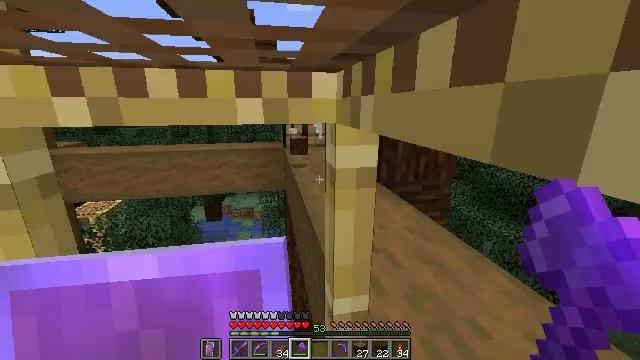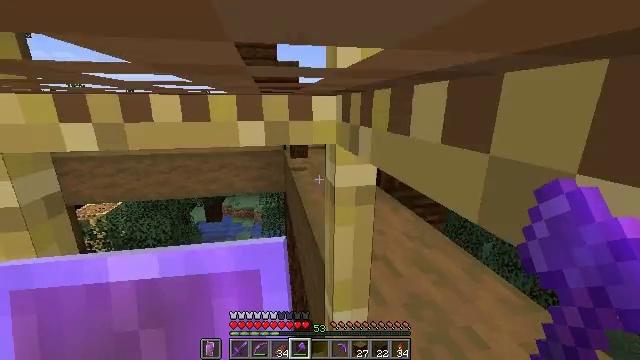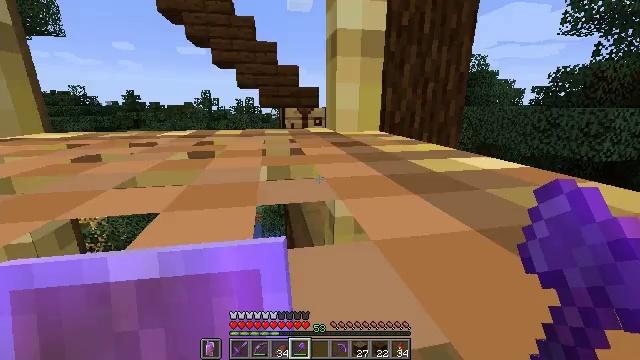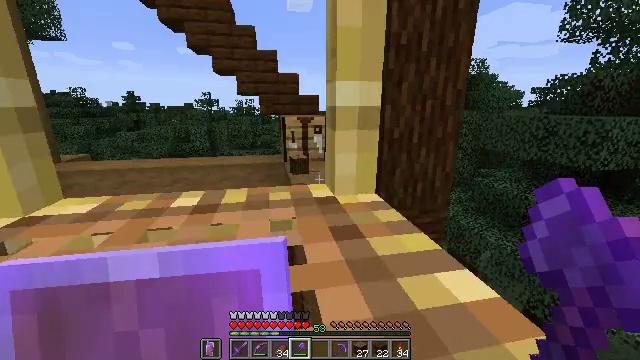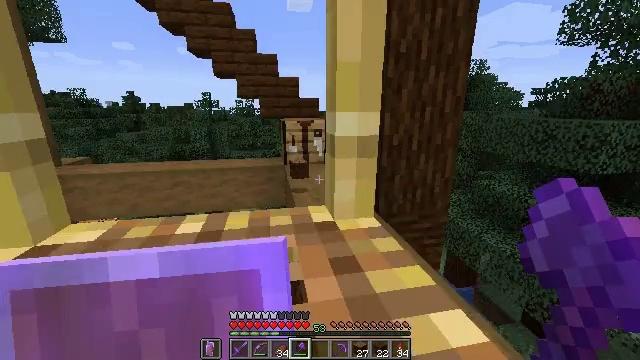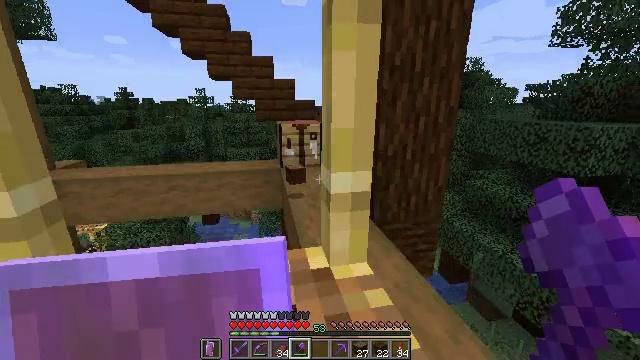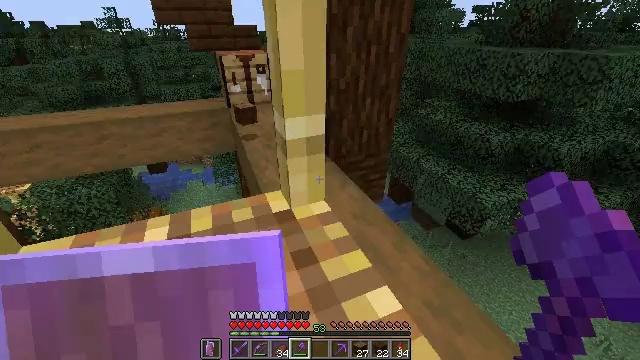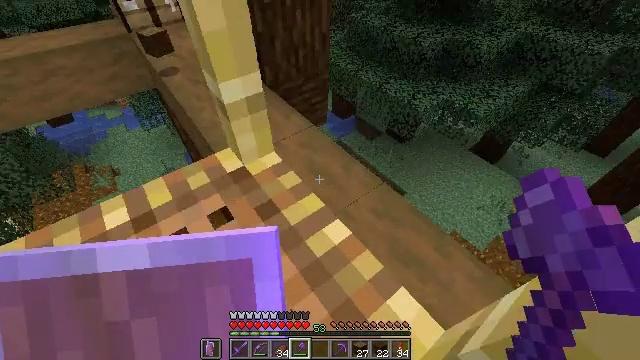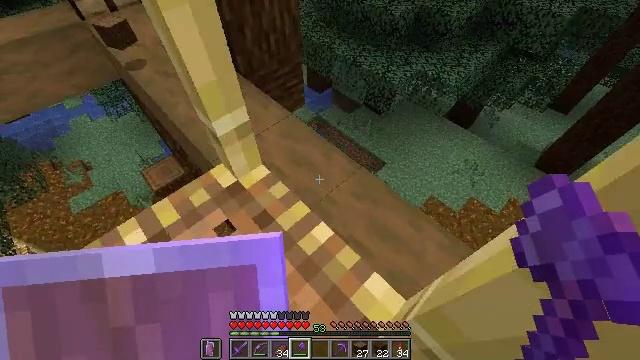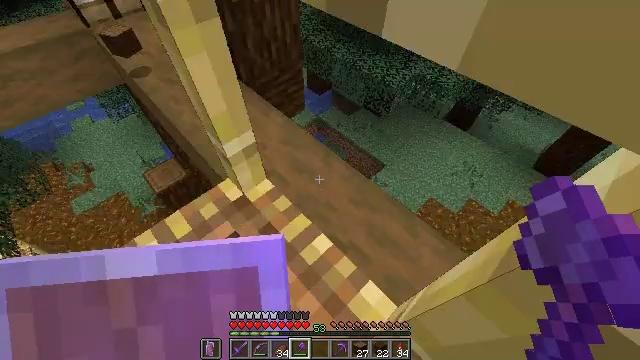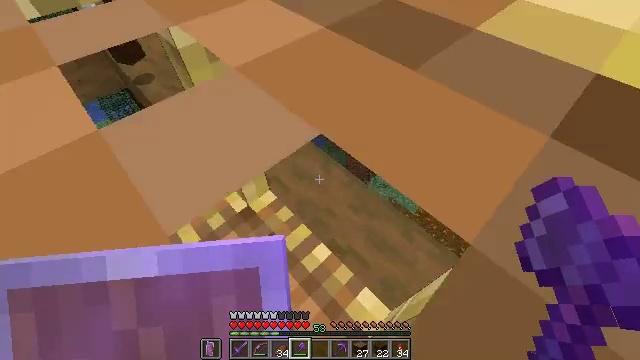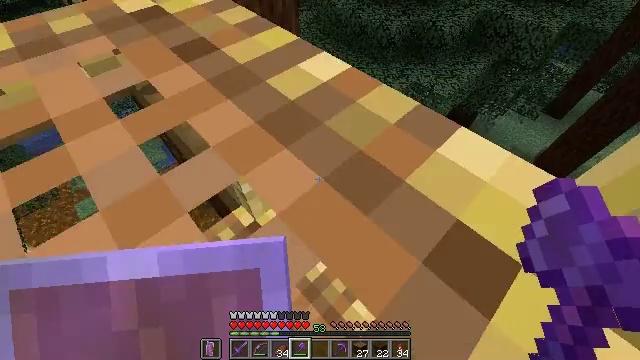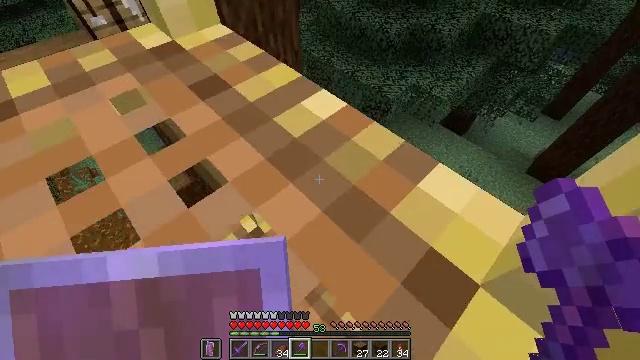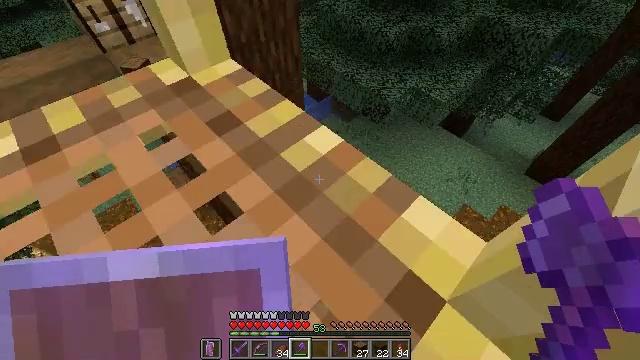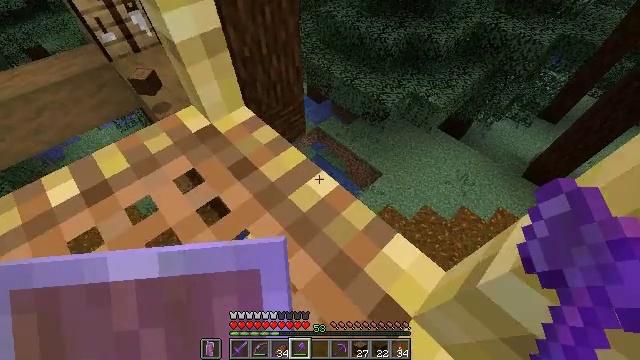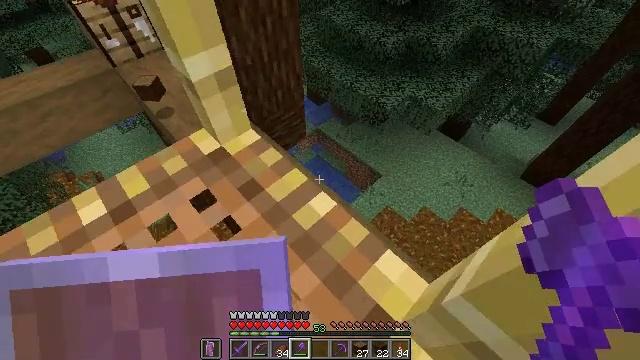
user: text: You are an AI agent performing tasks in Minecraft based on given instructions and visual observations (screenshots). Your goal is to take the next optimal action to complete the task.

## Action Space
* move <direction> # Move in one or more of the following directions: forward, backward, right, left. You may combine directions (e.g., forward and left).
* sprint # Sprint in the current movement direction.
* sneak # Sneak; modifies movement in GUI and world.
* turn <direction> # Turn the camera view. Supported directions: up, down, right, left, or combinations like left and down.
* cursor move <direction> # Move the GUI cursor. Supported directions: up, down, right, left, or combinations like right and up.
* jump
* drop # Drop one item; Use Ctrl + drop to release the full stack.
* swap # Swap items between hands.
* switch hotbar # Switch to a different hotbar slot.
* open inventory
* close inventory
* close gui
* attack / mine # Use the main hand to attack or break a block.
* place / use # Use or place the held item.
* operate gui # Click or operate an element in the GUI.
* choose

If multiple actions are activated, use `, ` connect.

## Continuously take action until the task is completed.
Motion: motion action
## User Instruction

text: Left click on the crafting table
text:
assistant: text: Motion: jump
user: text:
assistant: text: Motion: jump
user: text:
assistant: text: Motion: jump
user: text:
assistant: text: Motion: jump
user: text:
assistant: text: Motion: turn down, jump
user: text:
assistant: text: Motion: turn right and down, jump
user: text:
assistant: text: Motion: turn right and down, jump
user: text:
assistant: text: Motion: turn right and down, jump
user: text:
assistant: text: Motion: jump
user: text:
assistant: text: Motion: jump
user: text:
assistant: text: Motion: jump
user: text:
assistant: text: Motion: jump
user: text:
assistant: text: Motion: jump
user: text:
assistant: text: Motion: jump
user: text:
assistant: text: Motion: jump
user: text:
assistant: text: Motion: jump
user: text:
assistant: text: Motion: no_op
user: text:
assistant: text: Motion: no_op
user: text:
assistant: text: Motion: move forward
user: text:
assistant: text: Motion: move forward
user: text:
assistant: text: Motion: move forward
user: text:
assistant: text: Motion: move forward, turn left
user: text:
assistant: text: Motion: move forward, turn left
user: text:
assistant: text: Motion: move forward, turn left
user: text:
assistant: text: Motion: move forward
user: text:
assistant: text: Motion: no_op
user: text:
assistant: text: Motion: no_op
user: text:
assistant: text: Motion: no_op
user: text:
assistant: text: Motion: turn left and up
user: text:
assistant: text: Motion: turn left and up